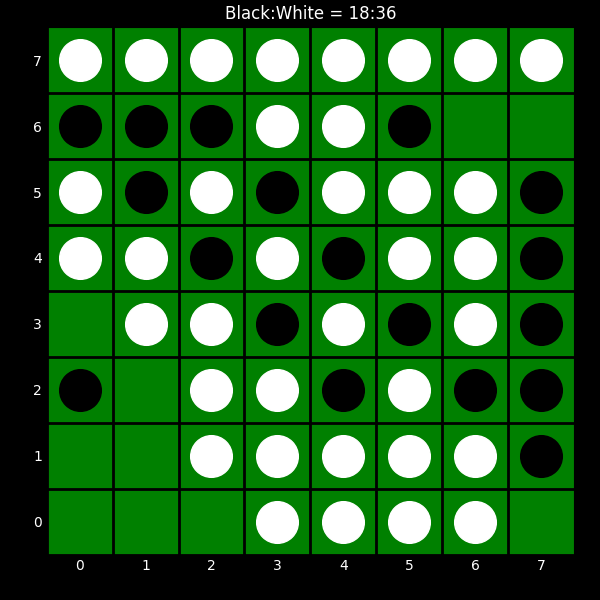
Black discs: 18
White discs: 36